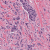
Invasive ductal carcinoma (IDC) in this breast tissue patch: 1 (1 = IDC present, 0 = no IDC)